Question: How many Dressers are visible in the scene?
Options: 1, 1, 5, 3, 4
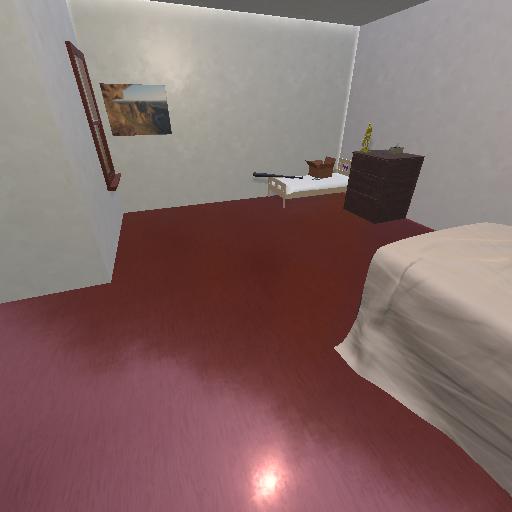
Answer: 1